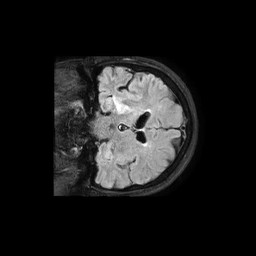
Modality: FLAIR
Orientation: coronal
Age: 62
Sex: female
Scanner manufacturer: philips
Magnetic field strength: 1.5 T
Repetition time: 6 s
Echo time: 0.1035 s